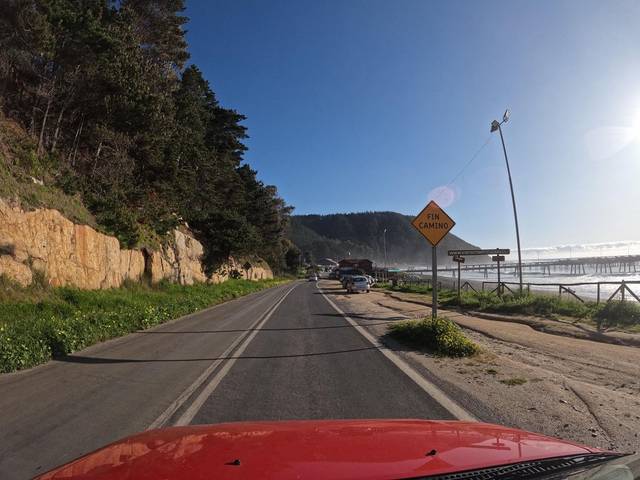
Region: Chile
Coordinates: -35.357, -72.453